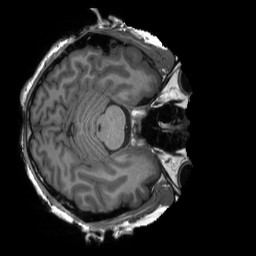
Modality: T1w
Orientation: axial
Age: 36
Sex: male
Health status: healthy
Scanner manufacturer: siemens
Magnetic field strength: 3 T
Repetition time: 2.3 s
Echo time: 0.00229 s